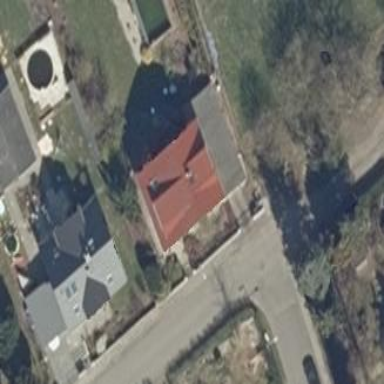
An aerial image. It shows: Detached building with gabled roof.